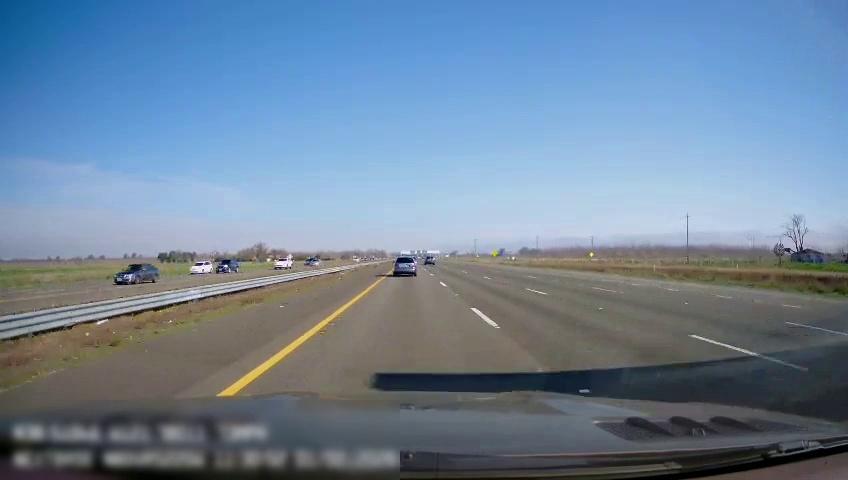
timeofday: Day
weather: Sunny
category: Drivable Space
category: Drivable Space
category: Vehicles | SUV
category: Vehicles | Car
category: Vehicles | SUV
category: Vehicles | SUV
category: Vehicles | SUV
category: Vehicles | Car
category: Vehicles | Car
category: Vehicles | SUV
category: Lanes | Current Lane
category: Lanes | Current Lane
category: Lanes | Alternate Lane
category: Lanes | Alternate Lane
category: Lanes | Alternate Lane
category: Lanes | Opposite Lane
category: Lanes | Opposite Lane